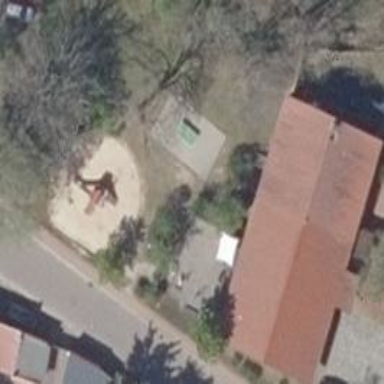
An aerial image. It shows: Historic kindergarten building.